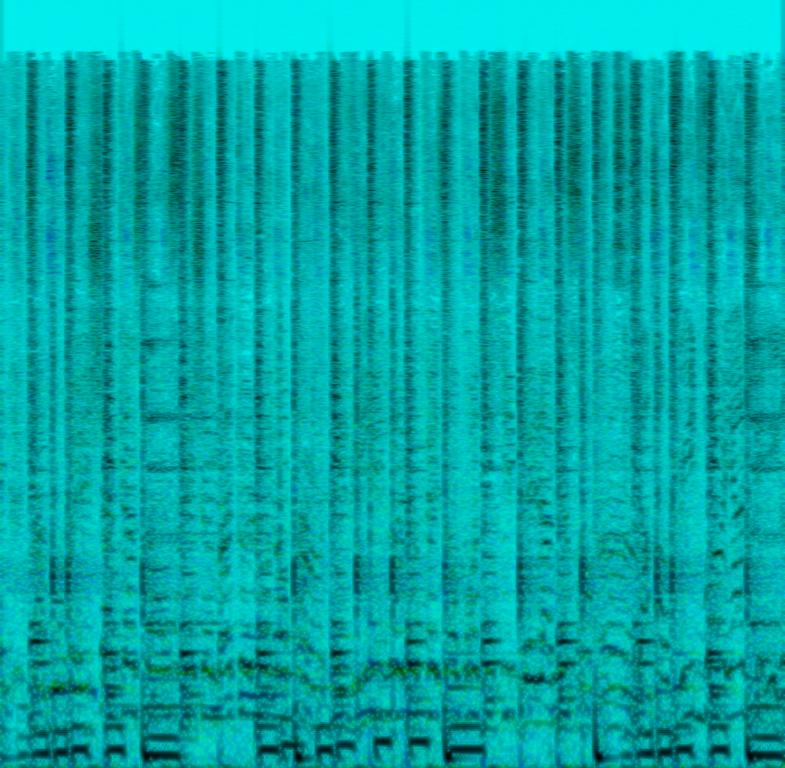
An acoustic drum is playing a reggae groove with a rim shot as a snare sound and shakers/tambourine in the background. An e-bass is playing a bassline accompanied by a clean e-guitar playing the same melody. A piano is playing short chords on the backbeat. Male voices are singing, sounding relaxed and joyful. This song may be playing at a reggae festival.